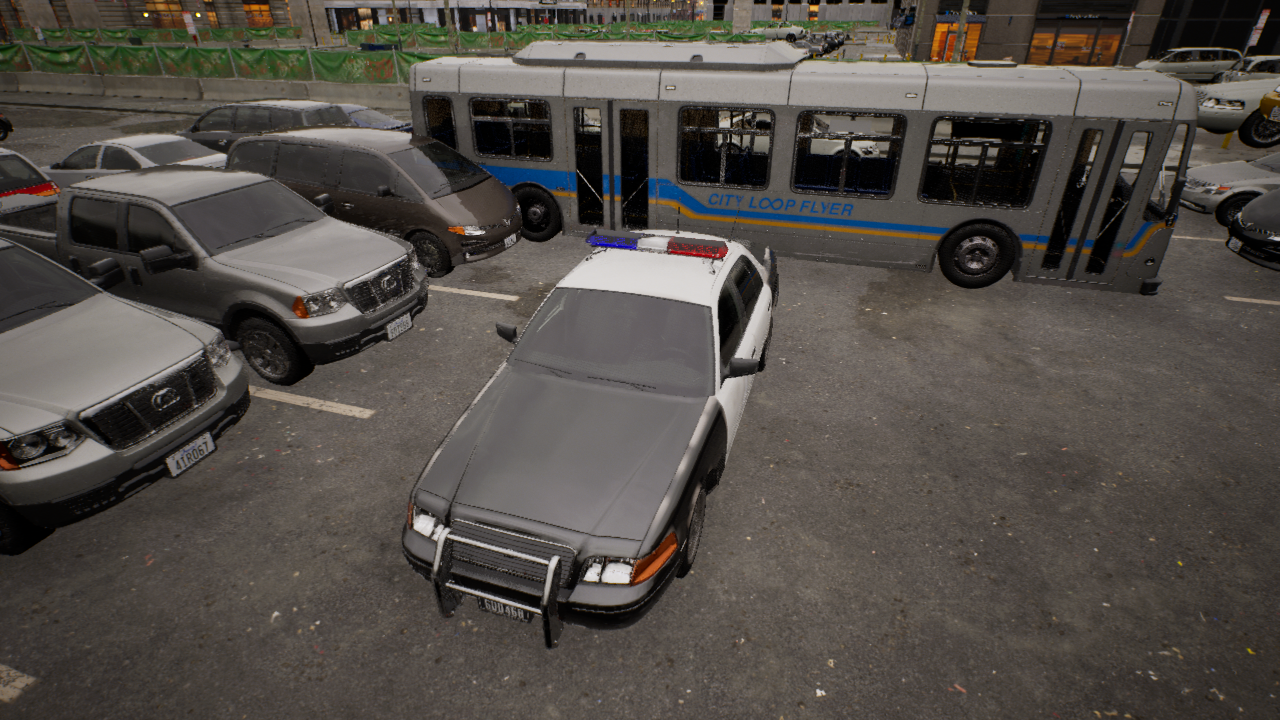
Venue: arterial
Lighting: golden hour
Vehicle rig: sedan